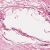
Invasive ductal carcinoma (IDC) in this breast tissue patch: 0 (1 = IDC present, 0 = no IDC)